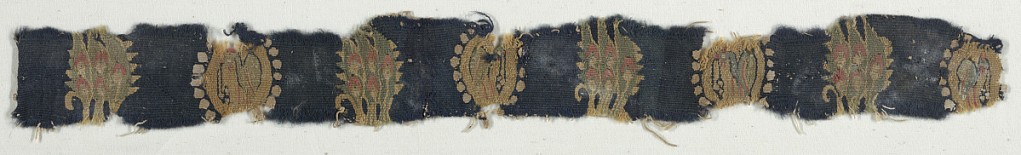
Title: Textile
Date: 5th–7th century
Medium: linen, wool Technique: plain weave with discontinuous wefts (slit tapestry) with eccentric wefts
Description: Fragment of what may have been an all-ver pattern on a dark blue background in teh Sassanian style. A group of three plants or trees in green, yellow, ivory, and red alternating with a small pearl roundel containing a standing bird in green, red, ivory, and dark blue on a yellow background.